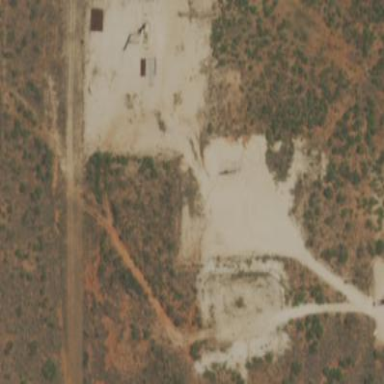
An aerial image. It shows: Wellsite with sandy terrain.